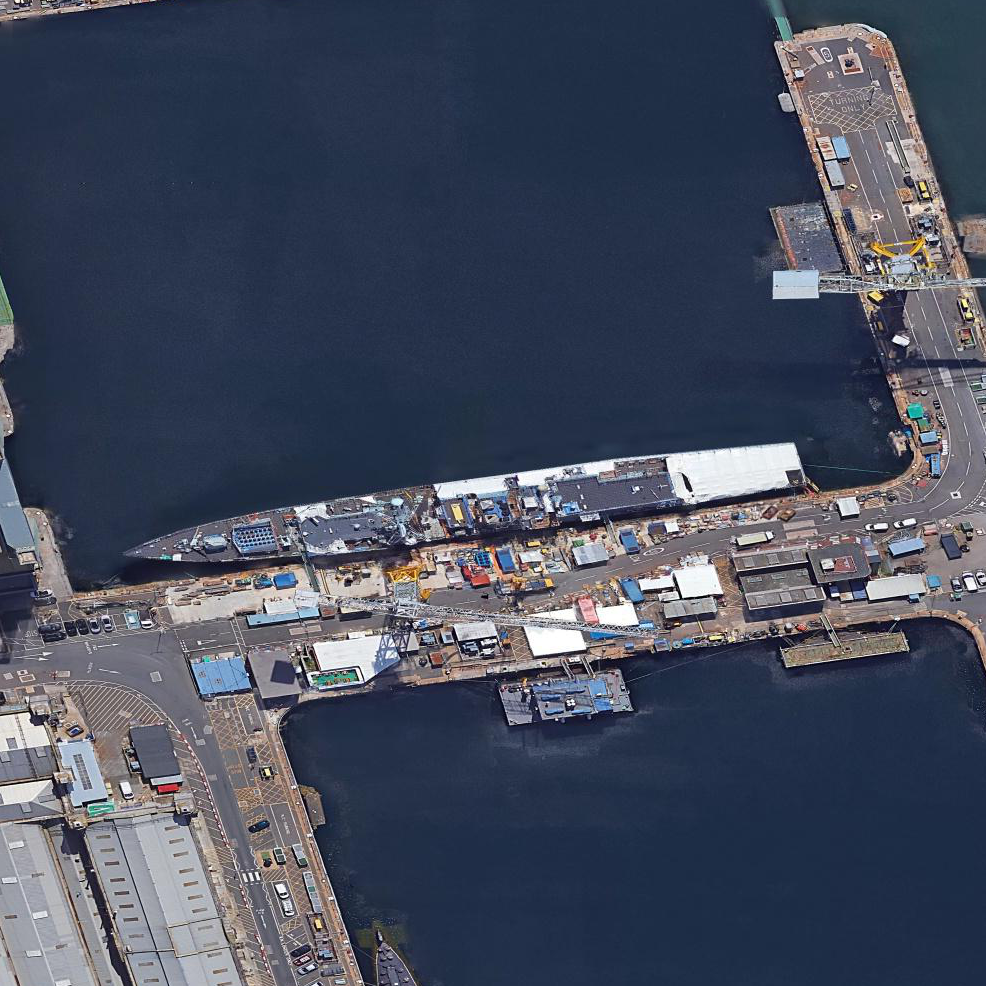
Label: cruiser